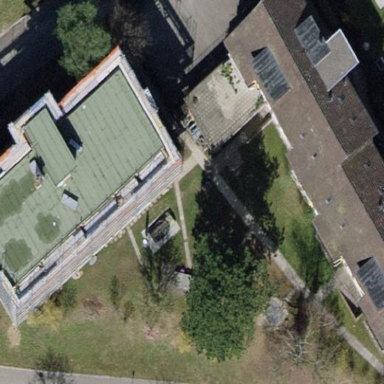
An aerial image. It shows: Building with skillion roof shape.